Question: When clicking the profile icon again to get rid of the menu, it doesn't turn back into the navbar color unless you click somewhere else. I think it's an issue with one of the navbar css that controls links but I'm having some trouble finding which one it is.
HTML:
'''
<nav class='navbar navbar-default.navbar-static-top navbar-custom'>
<div class='container-fluid'>
<ul class='nav navbar-nav navbar-left'>
<li><a href="dashboard.html">Dashboard</a></li>
<li><a href="/grades">Grades</a></li>
<li><a href="/classes">Classes</a></li>
</ul>
<ul class='nav navbar-nav navbar-right'>
<li><a href="/messages"><i class="fa fa-envelope fa-lg"></i></a></li>
<!--probably has to do with the link, clicking it then clicking it again-->
<li><a class="dropdown-toggle dropdown-custom" data-toggle="dropdown" href="/profile"><i class="fa fa-user fa-lg"></i></a>
<ul class="dropdown-menu">
<li><a href="/profile.html">Edit profile</a></li>
<li><a href="/settings">Edit Preferences</a></li>
</ul>
</li>
<li><a href="/logout"><i class="fa fa-power-off fa-lg"></i></a></li>
</ul>
</div>
</nav>
'''
CSS:
'''
.navbar-custom {
background-color: #586F7C;
}
.navbar-custom a {
color: #F4F4F9;
}
.navbar-custom a:hover {
color: #F4F4F9;
}
.navbar-custom .nav > li > a:hover {
background-color: #2F4550;
}
.navbar .navbar-nav > li.open > a {
background-color: #586F7C;
}
.navbar .navbar-nav > li.open > a:hover,
.navbar .navbar-nav > li.open > a:focus {
background-color: #2F4550;
}
'''
Edit: Here's what it looks like. <URL>
If you click outside of the navbar to get rid of the menu, it's fine. The problem arises when you click again on the icon to get rid of the menu, and then move your mouse outside of the icon box.
Edit2: ng-include in the file the navbar is referenced in
'''
<div ng-include="'html/navbar.html'"></div>
'''
Edit3: portion of index.html where it references the file that the navbar is ng-included in
'''
<body>
<div class="view-container">
<div ng-view class="view-frame"></div>
</div>
</body>
'''
Edit4: The original problem has been fixed! However, now the current issue is that the flash persists if the mouse is held down when clicking out of the menu:

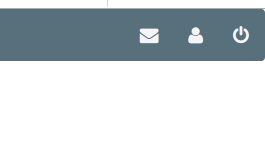
Answer: Here is a fixed version of your code:
<URL>
I added the following which seems to fix the behaviour:
'''
.nav>li>a:hover, .nav>li>a:focus {
background-color: transparent;
}
'''